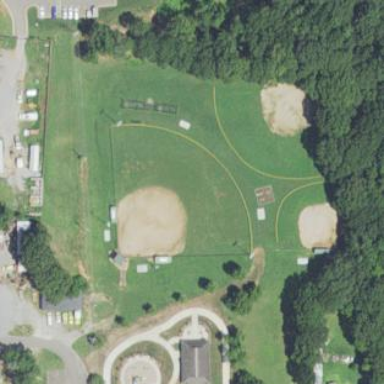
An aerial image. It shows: Baseball pitch for leisure land.